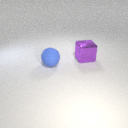
large purple metal cube to the right of large blue rubber sphere